Field crop: maize
Growth stage: 1
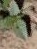
Species: datura